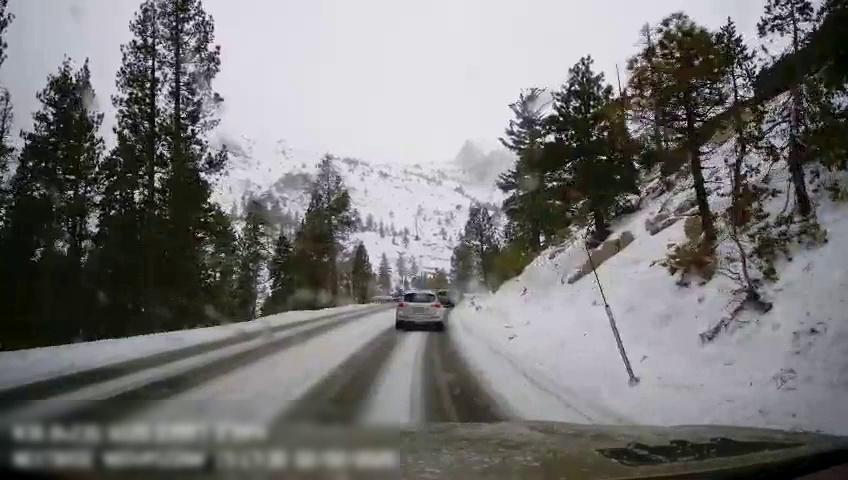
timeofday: Day
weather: Snowy
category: Drivable Space
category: Vehicles | Car
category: Vehicles | Car